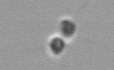
Label: Chaetoceros